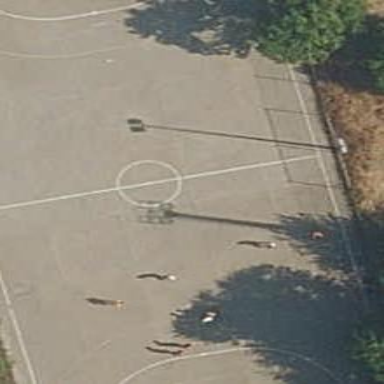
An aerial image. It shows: Soccer pitch for outdoor sports and leisure activities.